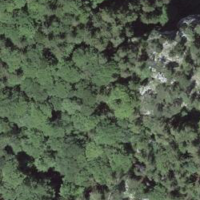
EUNIS habitat code: 44
Species observed at this site:
Epipactis atrorubens